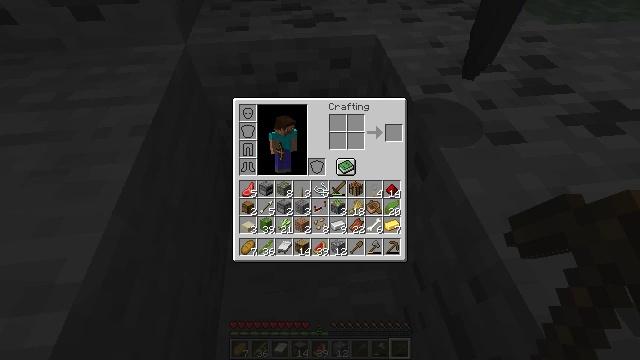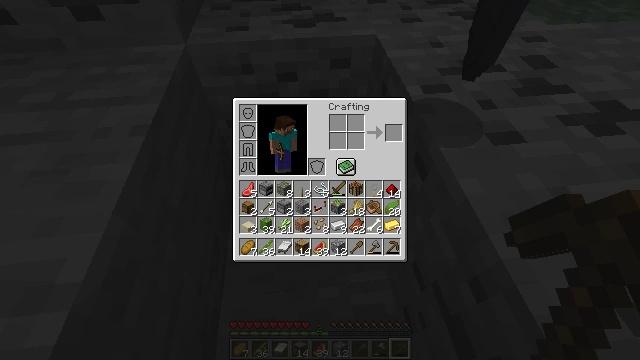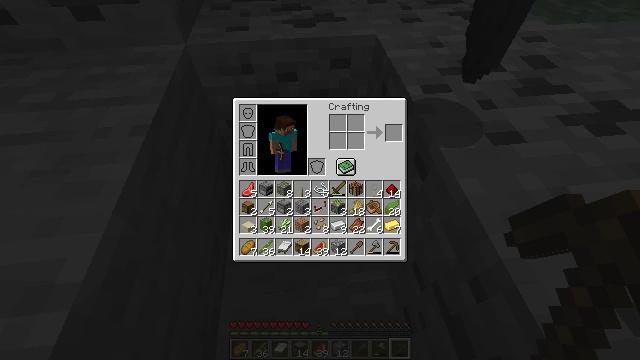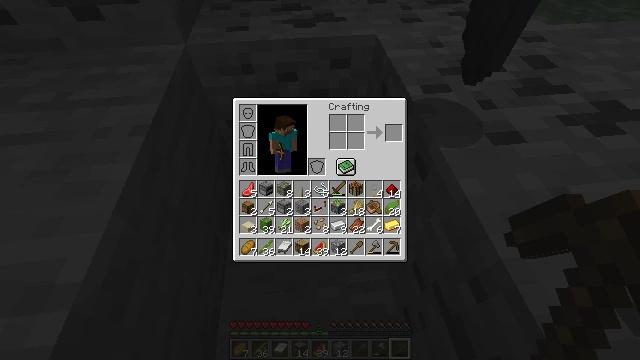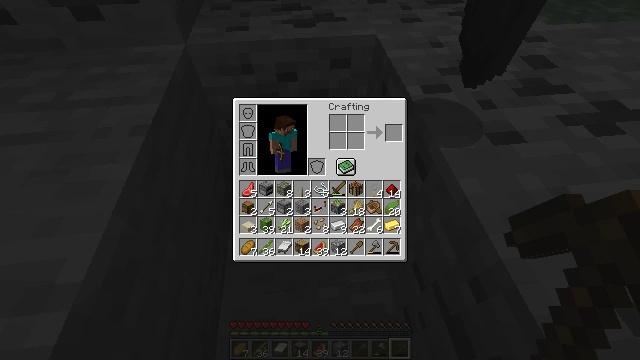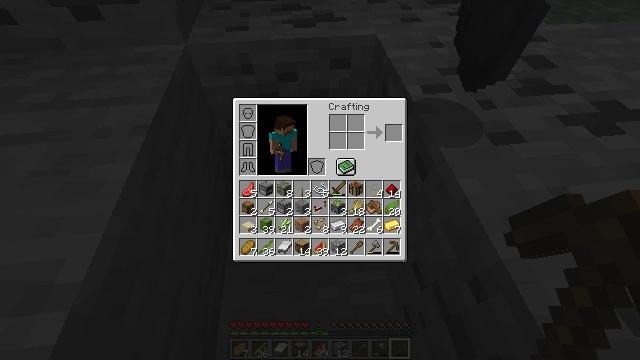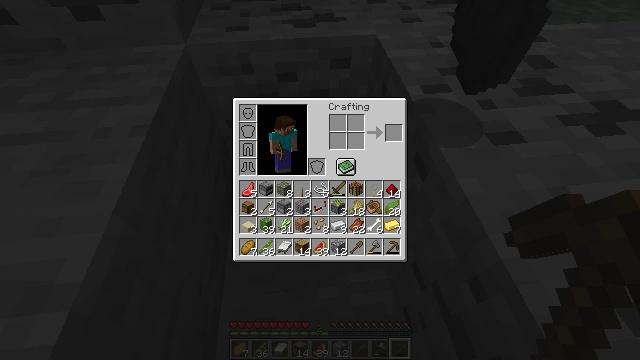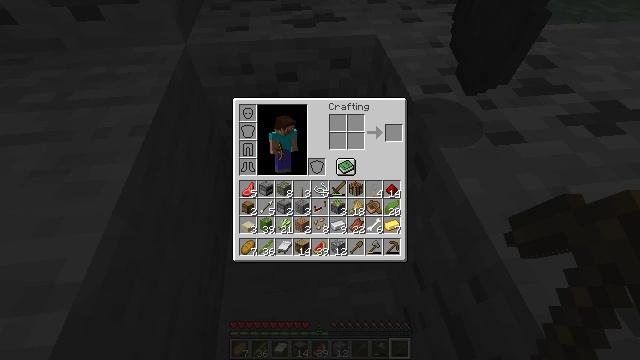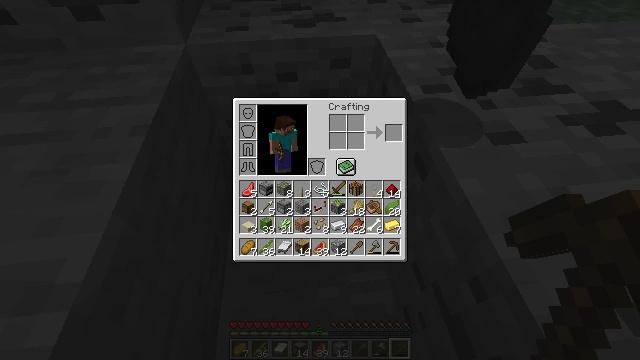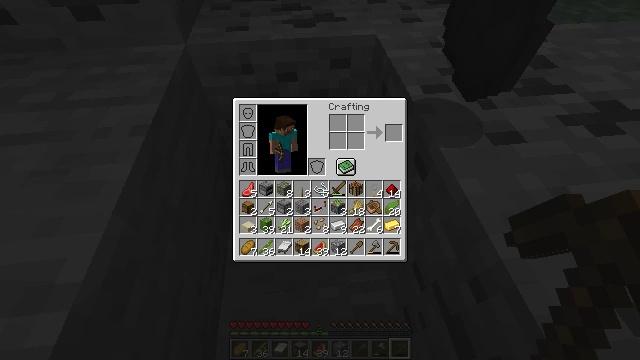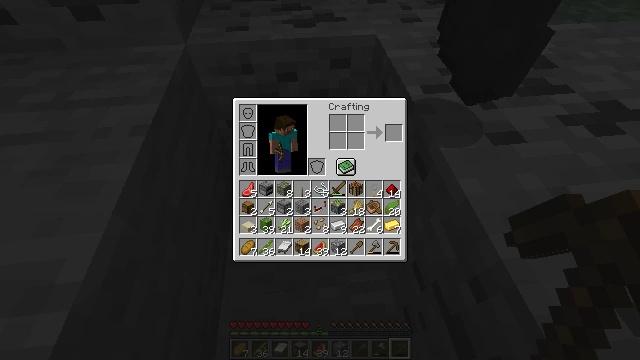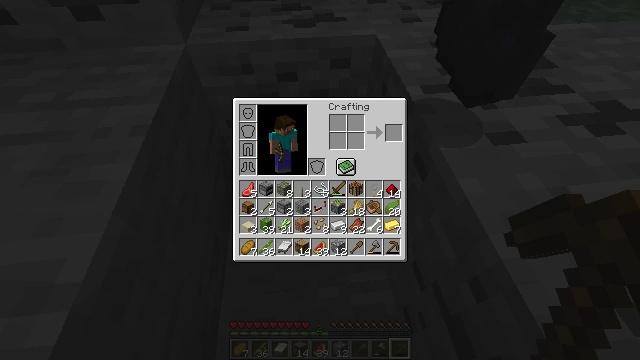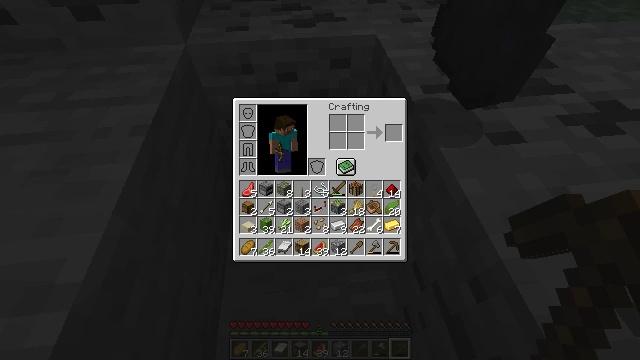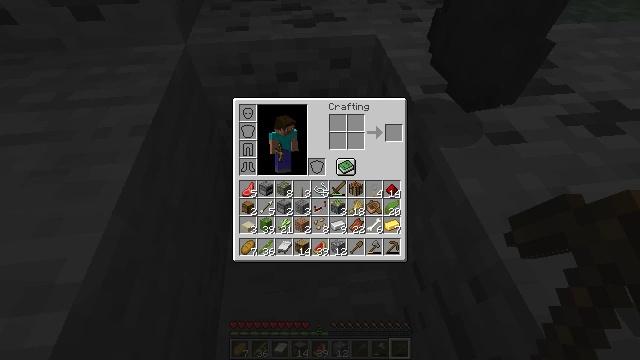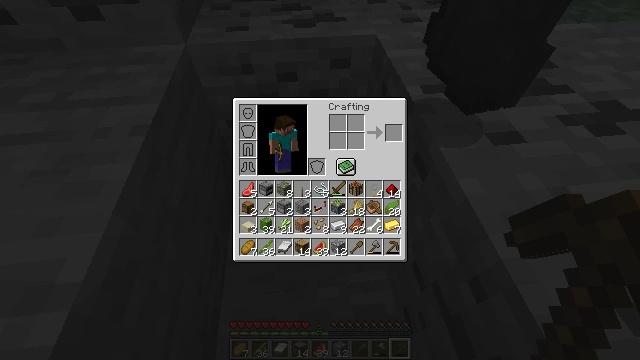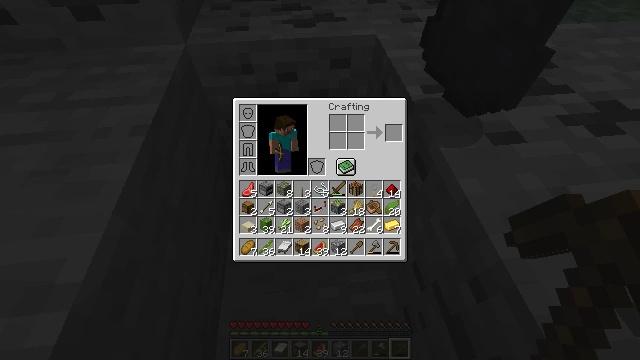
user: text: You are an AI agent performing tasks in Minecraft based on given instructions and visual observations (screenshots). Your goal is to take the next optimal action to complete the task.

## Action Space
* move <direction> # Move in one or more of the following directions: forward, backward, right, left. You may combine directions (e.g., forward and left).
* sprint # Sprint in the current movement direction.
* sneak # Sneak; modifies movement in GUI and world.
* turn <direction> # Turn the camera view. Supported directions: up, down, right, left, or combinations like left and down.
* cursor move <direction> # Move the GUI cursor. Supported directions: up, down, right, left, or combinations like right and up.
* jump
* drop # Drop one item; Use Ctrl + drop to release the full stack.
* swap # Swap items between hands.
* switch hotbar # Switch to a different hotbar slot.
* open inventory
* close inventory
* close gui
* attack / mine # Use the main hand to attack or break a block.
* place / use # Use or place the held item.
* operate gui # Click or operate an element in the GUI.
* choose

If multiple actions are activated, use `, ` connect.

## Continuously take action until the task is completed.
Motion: motion action
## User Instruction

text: Drop an arrow.
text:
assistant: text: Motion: no_op
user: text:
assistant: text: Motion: no_op
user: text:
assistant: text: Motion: no_op
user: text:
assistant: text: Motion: no_op
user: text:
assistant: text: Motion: no_op
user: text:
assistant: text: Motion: no_op
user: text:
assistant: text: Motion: no_op
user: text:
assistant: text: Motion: no_op
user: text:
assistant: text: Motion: no_op
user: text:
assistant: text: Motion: no_op
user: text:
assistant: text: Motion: no_op
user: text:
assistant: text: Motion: no_op
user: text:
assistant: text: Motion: no_op
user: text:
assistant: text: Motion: no_op
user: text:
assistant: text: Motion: no_op
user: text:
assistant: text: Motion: no_op
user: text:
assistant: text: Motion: no_op
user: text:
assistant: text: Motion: no_op
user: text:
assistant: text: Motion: no_op
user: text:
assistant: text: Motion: no_op
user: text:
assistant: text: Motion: no_op
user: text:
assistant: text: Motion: no_op
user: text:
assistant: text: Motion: no_op
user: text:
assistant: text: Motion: no_op
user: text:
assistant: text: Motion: no_op
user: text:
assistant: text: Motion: no_op
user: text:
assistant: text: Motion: no_op
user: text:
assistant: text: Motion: no_op
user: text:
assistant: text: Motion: no_op
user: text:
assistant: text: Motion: no_op